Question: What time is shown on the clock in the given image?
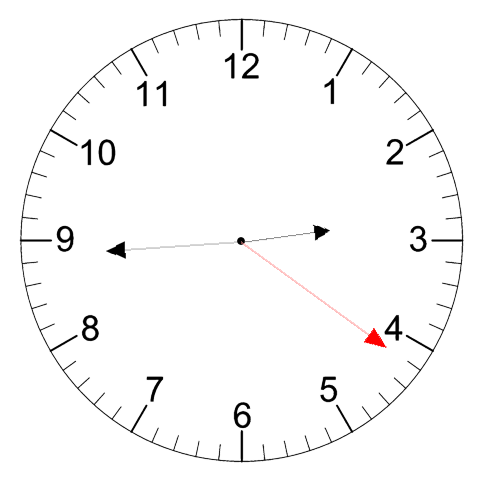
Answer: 02:44:21